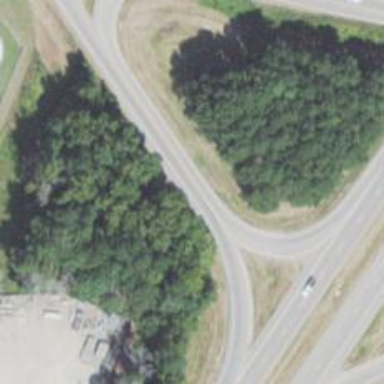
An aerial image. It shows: Trunk link highway.